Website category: movie
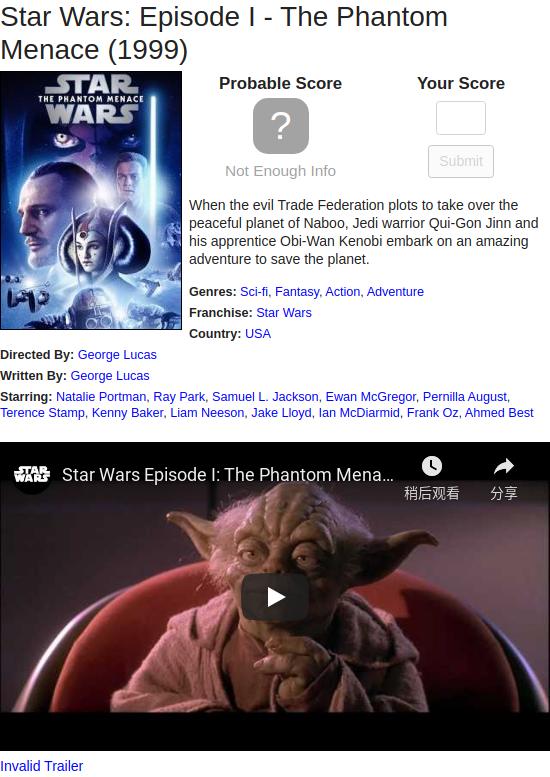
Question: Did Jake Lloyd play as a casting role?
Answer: yes

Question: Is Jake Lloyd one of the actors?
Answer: yes

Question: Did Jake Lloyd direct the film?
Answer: no

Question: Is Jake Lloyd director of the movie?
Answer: no

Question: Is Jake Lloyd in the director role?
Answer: no

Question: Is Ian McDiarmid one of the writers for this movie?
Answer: no

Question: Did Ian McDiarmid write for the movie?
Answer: no

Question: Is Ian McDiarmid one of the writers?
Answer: no

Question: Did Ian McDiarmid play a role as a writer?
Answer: no

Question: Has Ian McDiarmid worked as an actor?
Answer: yes

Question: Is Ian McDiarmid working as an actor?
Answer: yes

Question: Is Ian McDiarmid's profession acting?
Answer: yes

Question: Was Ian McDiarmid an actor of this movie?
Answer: yes

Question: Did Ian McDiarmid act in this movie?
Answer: yes

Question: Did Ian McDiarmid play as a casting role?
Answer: yes

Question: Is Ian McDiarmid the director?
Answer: no

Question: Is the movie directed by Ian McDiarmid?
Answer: no

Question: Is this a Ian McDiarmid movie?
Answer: no

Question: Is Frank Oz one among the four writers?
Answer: no

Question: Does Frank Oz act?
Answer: yes

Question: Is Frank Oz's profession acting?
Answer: yes

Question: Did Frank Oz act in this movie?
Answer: yes

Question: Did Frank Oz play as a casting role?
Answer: yes

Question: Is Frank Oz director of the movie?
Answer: no

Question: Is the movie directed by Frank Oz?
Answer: no

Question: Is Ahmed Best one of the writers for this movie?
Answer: no

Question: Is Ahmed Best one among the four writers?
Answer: no

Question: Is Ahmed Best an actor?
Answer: yes

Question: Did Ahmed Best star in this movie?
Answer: yes

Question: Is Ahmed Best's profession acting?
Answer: yes

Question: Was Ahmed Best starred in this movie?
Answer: yes

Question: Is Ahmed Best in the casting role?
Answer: yes

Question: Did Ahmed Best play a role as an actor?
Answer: yes

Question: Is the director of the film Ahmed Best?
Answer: no

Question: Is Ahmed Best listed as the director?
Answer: no

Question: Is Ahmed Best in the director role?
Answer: no